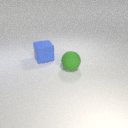
large blue rubber cube behind large green rubber sphere